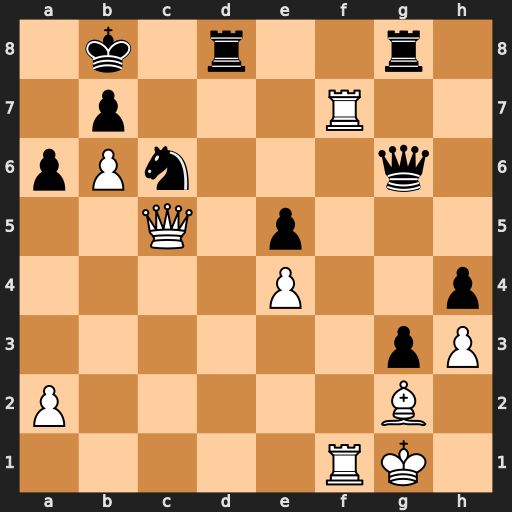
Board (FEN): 1k1r2r1/1p3R2/pPn3q1/2Q1p3/4P2p/6pP/P5B1/5RK1
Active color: w
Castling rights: -
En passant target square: -
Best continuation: R1f6 Rd1+ Bf1 Qxf6 Rxf6